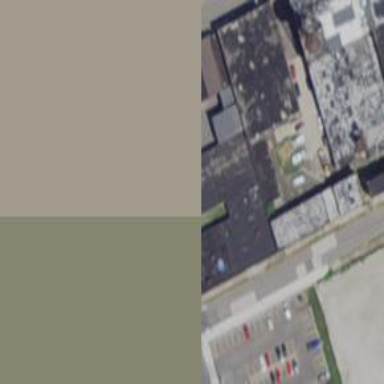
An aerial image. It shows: Industrial building.